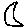
Label: moon